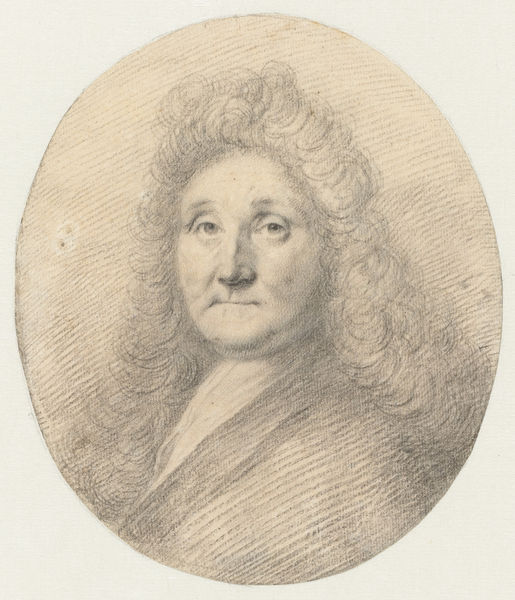
Titel: Zelfportret van Ludolf Bakhuysen
Künstler: Ludolf Bakhuysen
Standort: Amsterdam
Institution: Rijksmuseum
Schlagwörter: homme, gravure, vieillard, dessin, vieux, buste, trois-quart, cheveux longs, cheveux blanc, sans expressions